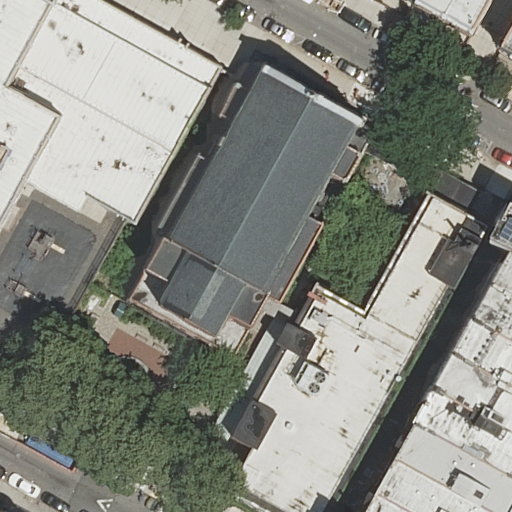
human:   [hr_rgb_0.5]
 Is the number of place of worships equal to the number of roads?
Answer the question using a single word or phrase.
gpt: no

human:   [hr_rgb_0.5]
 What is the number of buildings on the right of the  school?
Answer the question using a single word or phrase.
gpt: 15

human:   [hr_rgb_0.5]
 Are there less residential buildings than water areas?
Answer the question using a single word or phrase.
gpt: no

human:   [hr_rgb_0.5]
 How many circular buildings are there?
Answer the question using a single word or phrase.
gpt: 0

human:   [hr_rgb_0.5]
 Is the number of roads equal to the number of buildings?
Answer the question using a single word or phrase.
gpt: no

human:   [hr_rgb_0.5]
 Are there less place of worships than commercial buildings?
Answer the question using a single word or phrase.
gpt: no

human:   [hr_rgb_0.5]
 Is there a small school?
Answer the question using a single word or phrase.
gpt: no

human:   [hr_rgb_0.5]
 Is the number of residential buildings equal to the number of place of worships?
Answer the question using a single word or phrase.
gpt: no

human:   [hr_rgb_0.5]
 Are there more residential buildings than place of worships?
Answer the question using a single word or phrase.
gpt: yes

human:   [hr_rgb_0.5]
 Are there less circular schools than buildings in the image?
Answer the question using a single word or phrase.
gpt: yes

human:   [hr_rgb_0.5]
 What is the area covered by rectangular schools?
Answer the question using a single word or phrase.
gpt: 238m2

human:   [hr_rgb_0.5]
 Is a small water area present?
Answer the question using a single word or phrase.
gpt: no

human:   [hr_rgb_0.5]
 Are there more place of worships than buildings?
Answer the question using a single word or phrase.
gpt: no

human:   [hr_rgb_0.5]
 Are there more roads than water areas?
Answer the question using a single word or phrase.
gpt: yes

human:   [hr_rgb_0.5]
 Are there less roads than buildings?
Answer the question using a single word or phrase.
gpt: yes

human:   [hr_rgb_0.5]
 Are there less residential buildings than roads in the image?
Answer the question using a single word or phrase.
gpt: no

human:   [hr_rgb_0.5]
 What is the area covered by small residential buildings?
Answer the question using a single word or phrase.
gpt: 451m2

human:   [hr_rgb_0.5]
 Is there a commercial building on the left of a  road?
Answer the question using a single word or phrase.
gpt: no

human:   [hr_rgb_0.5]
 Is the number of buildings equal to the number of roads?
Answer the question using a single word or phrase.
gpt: no

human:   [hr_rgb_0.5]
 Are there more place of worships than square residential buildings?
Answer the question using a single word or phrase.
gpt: yes

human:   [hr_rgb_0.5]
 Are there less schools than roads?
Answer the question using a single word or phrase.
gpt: yes

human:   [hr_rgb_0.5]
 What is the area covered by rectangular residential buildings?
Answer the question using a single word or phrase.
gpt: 1600m2

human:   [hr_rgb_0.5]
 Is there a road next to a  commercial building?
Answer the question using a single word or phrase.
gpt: no

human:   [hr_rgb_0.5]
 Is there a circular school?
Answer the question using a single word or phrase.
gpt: no

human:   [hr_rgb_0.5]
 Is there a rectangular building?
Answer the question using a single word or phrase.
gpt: yes

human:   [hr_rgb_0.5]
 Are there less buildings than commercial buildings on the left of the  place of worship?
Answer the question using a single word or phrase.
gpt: no

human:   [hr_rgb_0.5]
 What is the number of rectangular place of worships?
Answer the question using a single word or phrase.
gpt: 0

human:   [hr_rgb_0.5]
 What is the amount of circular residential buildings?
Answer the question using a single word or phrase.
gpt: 0

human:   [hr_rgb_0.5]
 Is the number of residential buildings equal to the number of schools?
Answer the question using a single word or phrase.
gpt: no

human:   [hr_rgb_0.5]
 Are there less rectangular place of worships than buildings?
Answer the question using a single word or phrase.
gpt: yes

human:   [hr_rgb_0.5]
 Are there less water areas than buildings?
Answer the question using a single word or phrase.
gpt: yes

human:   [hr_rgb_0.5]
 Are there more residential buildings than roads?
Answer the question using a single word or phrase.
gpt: yes

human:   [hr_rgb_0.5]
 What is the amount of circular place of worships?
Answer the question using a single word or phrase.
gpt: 0

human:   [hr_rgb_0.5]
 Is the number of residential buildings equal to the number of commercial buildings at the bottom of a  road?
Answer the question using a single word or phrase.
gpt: no

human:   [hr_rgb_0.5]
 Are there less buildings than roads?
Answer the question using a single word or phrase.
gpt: no

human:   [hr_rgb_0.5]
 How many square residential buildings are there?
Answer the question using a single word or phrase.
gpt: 0